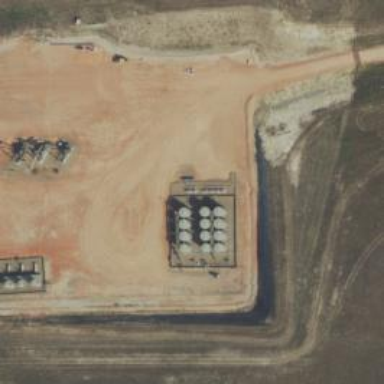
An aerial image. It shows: Storage tank that is man-made.